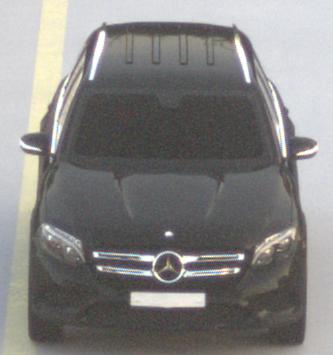
Make: Mercedes-Benz
Model: GLC 250
Detailed model: GLC (253)
Model produced from: 2015/09
Model produced until: 2018/05
Doors: 5
Color: black
Road condition: dry road
Daytime: sunrise or sunset
Contrast: low contrast